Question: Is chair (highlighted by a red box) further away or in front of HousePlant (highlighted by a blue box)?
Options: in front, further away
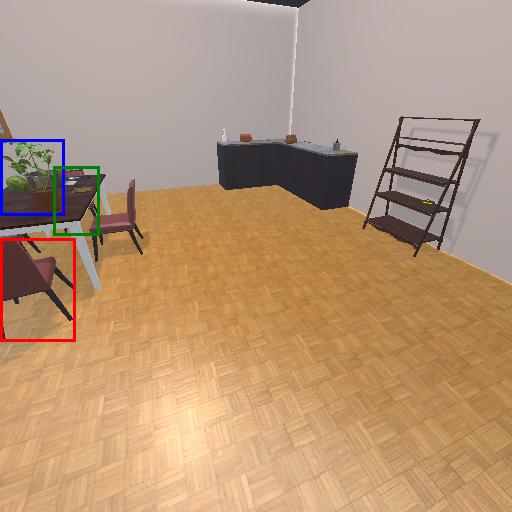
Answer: in front